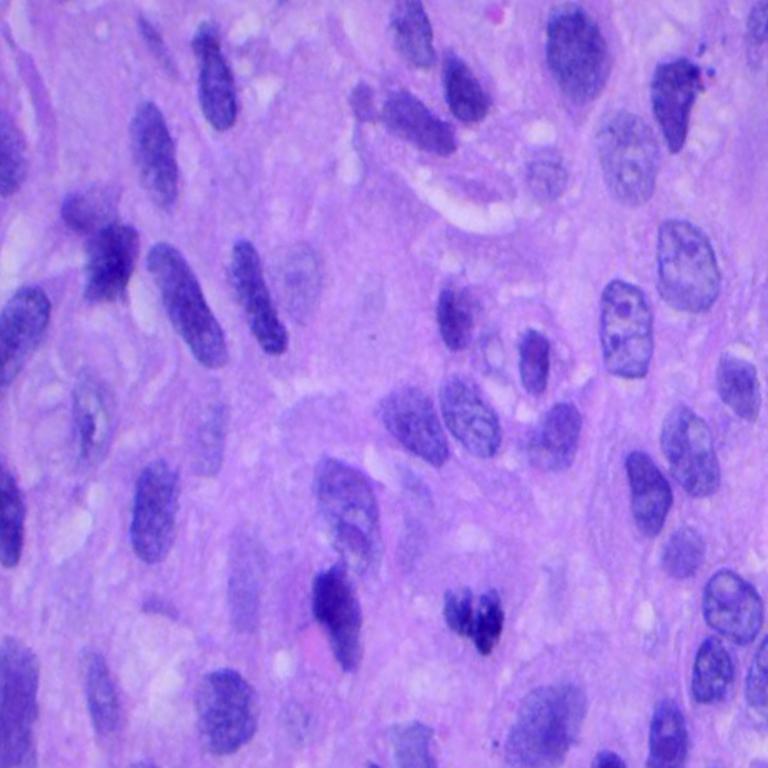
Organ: lung
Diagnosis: squamous carcinomas